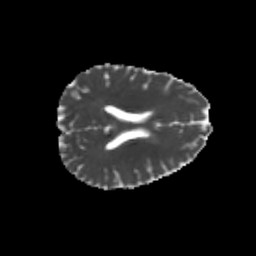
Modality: MD
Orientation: axial
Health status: healthy
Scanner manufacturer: philips
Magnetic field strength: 3 T
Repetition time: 6.964 s
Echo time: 0.092 s